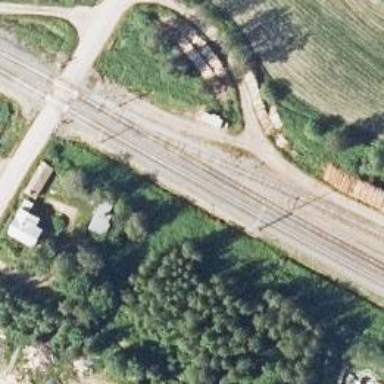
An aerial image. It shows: Wedge used for railway derailment.